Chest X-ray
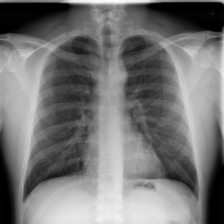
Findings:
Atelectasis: negative
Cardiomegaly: negative
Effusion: negative
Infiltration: negative
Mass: negative
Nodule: negative
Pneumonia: negative
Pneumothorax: negative
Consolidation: negative
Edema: negative
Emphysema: negative
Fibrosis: negative
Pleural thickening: negative
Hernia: negative